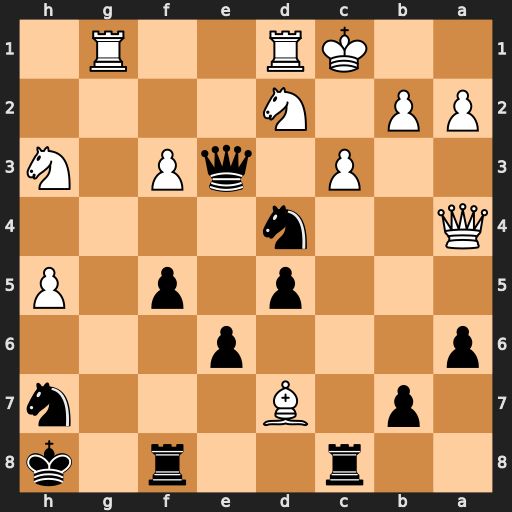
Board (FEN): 2r2r1k/1p1B3n/p3p3/3p1p1P/Q2n4/2P1qP1N/PP1N4/2KR2R1
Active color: b
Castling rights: -
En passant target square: -
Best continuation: b5 Qxd4+ Qxd4